Question: I am creating a report using MS Report Builder 3.0. For this report, I have a stored procedure built that filters down to the specific rows needed, and then I use a row group to group on a particular field (pass_no). The table that is displayed is 2 columns and 3 rows within the row group. The basic description of what I want to accomplish is instead of the rows running onto the next page, I want the rows to continue on the same page in a new set of 2 columns. Think of it like a newspaper where the text continues in a new column rather than running down onto the next page.
For the example I'm going to use here, there are 12 rows of data returned by the SP, and 8 unique values in the pass_no column which is what my row group is grouped on. So in the report I end up with 8 groups of 3 rows. I'm aiming to have the table display 6 pass_no values (so 6 groups of 3 rows) before, for lack of better terminology, starting a new table.
My first approach at this has been to create a column group and set the grouping expression to the following:
'''
=Floor((RowNumber(Nothing) - 1) / 6)
'''
While this works in creating a new set of 2 columns, the split for the new columns is based on the row number from the raw data returned by the SP rather than the number of rows sets created by the row group. So because there are 12 rows returned, and the 6th and 7th rows have the same pass_no value, the second set of columns duplicates that 1 set of data. Also, the top 6 rows of the second column set are blank with the second set of values appearing below the first set.

If I add an additional column group where it is also grouping by pass_no, then I don't get the duplicate values, but I do get a pair of columns for each pass_no as well (as would be expected). I've tried modifying the expression above a bit and changed 'Nothing' to the row group name and have tried the table name, but neither of them have yielded the desired result.
I can't alter the SP to do the grouping there because there are other column values that are not identical and I pull that data into a cell value expression within the table using 'Join(LookupSet())'.
I have also considered creating 2 tables and applying a filter to the table so the first table only displays the first 6 results and the second table displays the remaining results, but that also looks at the raw data rather than the groupings and 'TOP N' can't be used on pass_no as it's a text value, not an integer. This would also cause problems if I need to go to 3 tables.
So long story short, is there a way to do a table break rather than a page break or to overflow columns onto the same page rather than onto a new page?
Here's the pertinent portions of the Dataset:
<URL>
'''
PASS_NO MASTERTRAN TRANS_NO DESCRIPTION IS_MOD
<PHONE> <PHONE> <PHONE> General Admission Adult 0
<PHONE> <PHONE> <PHONE> Sea Turtle Hosp Adult 0
<PHONE> <PHONE> <PHONE> 2:00 PM SEA TURTLE HOSP 1
<PHONE> <PHONE> <PHONE> Sea Turtle Hosp Child 0
<PHONE> <PHONE> <PHONE> 2:00 PM SEA TURTLE HOSP 1
<PHONE> <PHONE> <PHONE> Sea Turtle Hosp Child 0
<PHONE> <PHONE> <PHONE> 2:00 PM SEA TURTLE HOSP 1
<PHONE> <PHONE> <PHONE> Sea Turtle Hosp Child 0
<PHONE> <PHONE> <PHONE> 2:00 PM SEA TURTLE HOSP 1
<PHONE> <PHONE> <PHONE> General Admission Child 0
<PHONE> <PHONE> <PHONE> General Admission Child 0
<PHONE> <PHONE> <PHONE> General Admission Child 0
'''
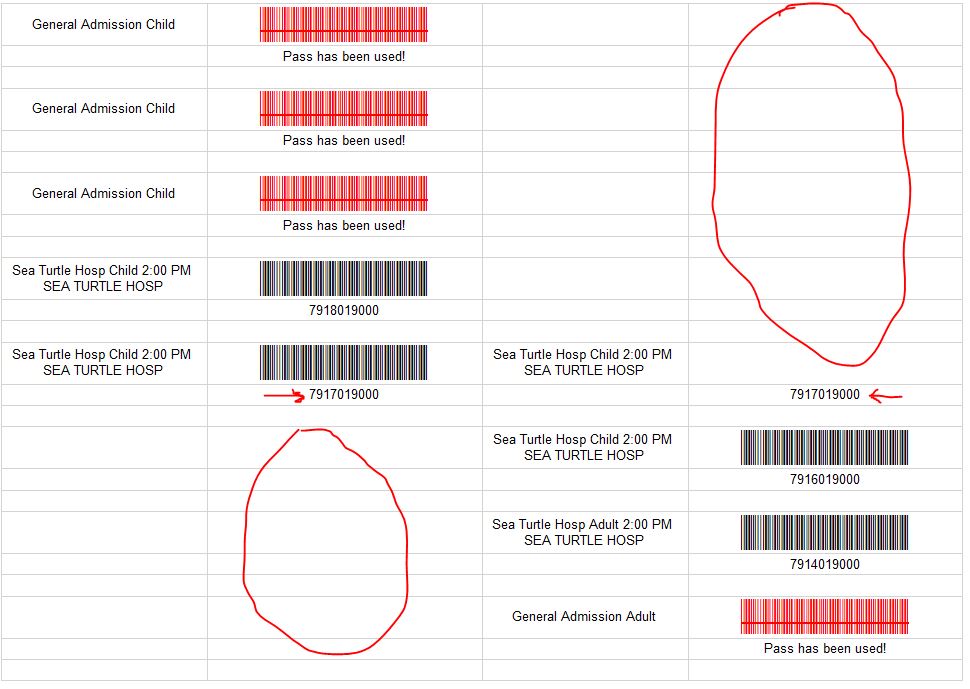
Answer: I think your data presents a bit of a problem.
As you've already figured out, typically for this sort of setup you'd set up a row group with an expression like:
'''
=(RowNumber(Nothing) - 1) Mod 6
'''
And a column group expression like:
'''
=Ceiling(RowNumber(Nothing) / 6)
'''
This would create a six row tablix that would grow horizontally as required.
See <URL> SO question for a similar example.
However, you currently have the requirement of also grouping by another column - 'pass_no' in your case. Normally you can approximate a group-level row number with an expression like:
'''
=RunningValue(Fields!pass_no.Value, CountDistinct, "DataSet1")
'''
Unfortunately, when you try to add this into one of the grouping expressions like:
'''
=Ceiling(RunningValue(Fields!pass_no.Value, CountDistinct, "DataSet1") / 6)
'''
You get the following error:
> A group expression for the tablix 'Tablix1' includes the aggregate
function RunningValue. RunningValue cannot be used in group
expressions.
Based on all this, my recommendation is to try and get a Dataset that has one row per 'pass_no' value and base the tablix on this, with the above row/column grouping expressions, i.e. no need to group on multiple 'pass_no' rows. So in your example it would have eight rows. You could then have a separate Dataset with all the individual rows and use a 'lookupset' function to concatenate the 'description', etc.
Your other option is to try and get everything on one Dataset only, including the aggregates as required. This might not be possible, but for 'description' at least you can leverage any of the various techniques <URL> to get a delimited list. Once you have this list you can replace the delimiter with 'vbCrLf' to split it back over multiple rows.
All this is a very long-winded way of saying that I don't know if your requirement is possible with your data, but if you look at having at least one Dataset with one row per 'pass_no' you should be able to make it work.